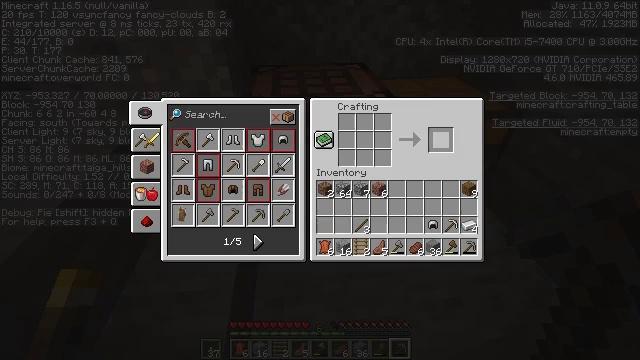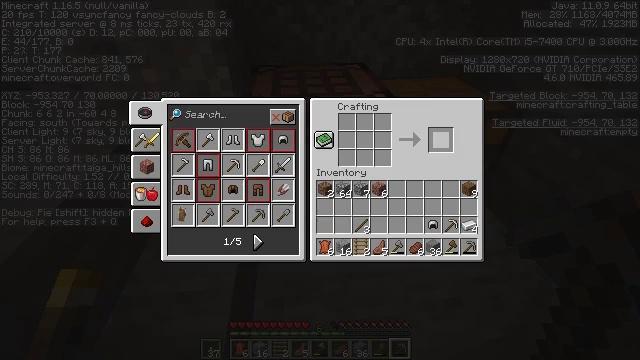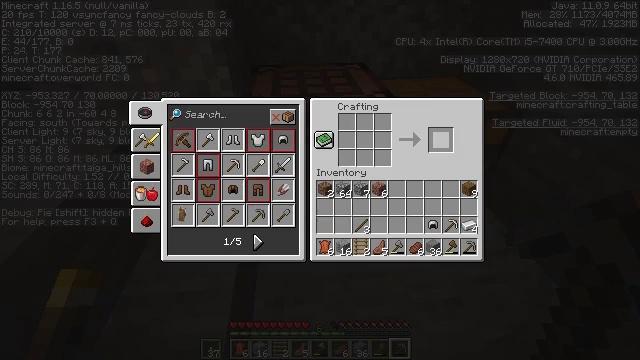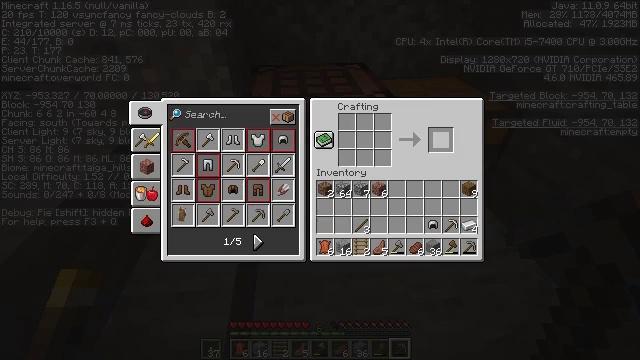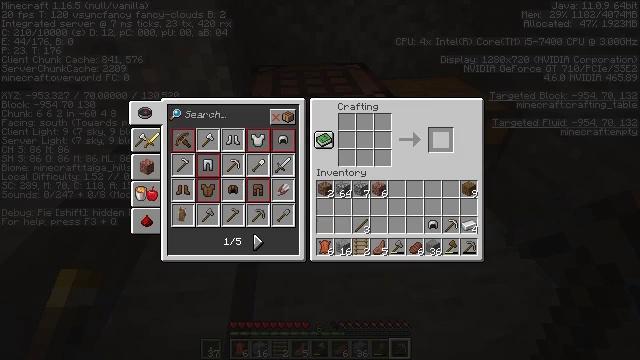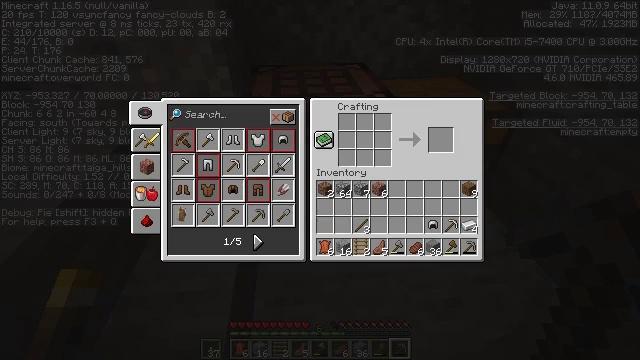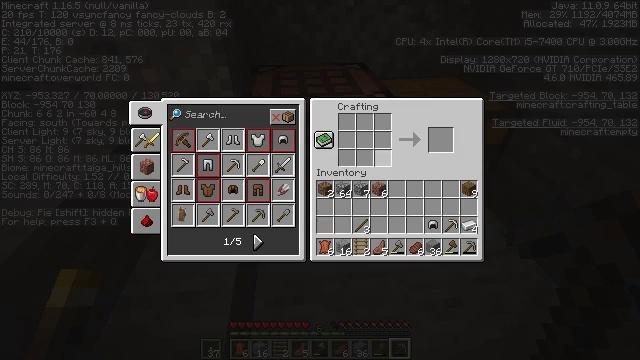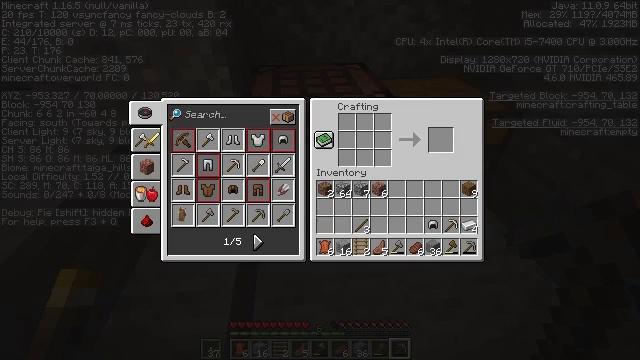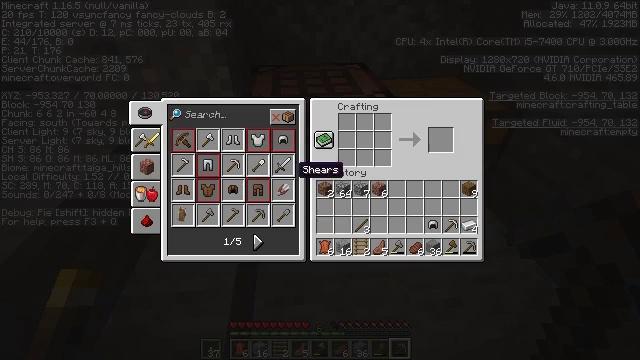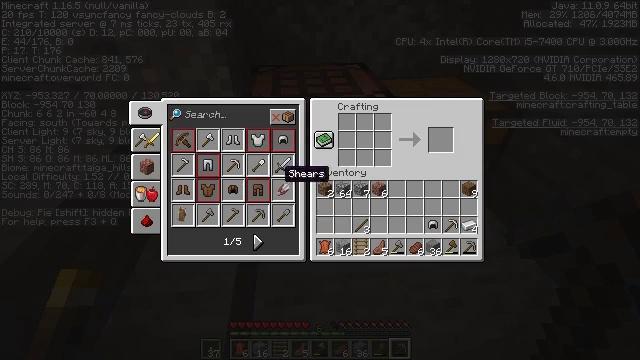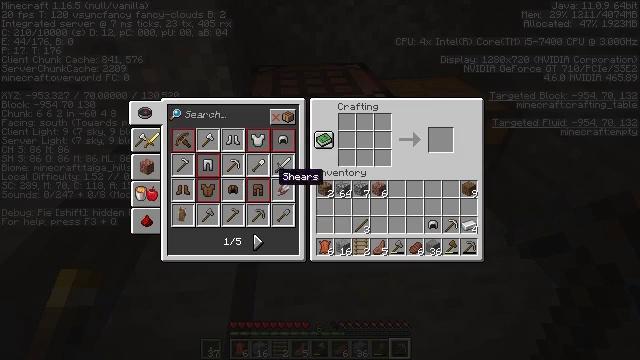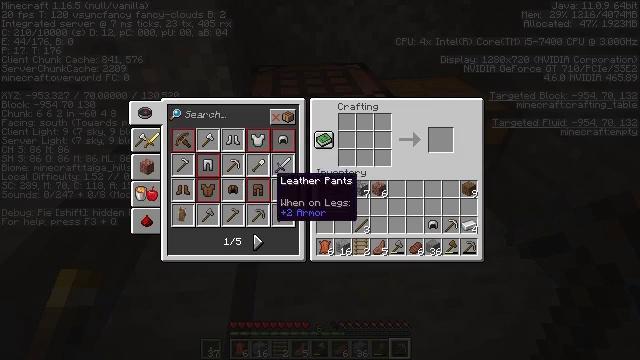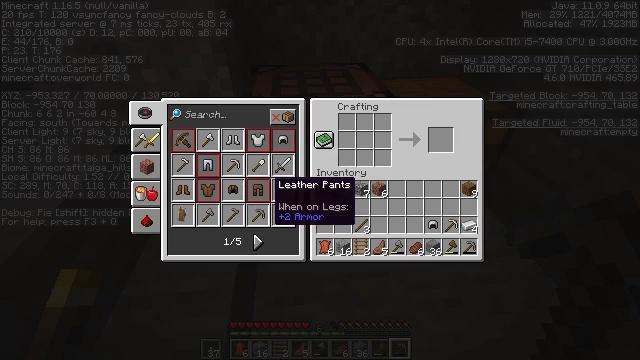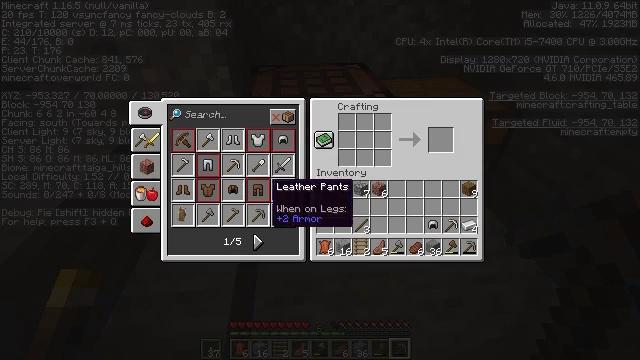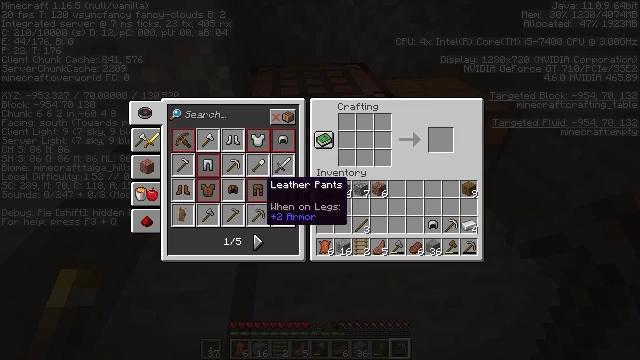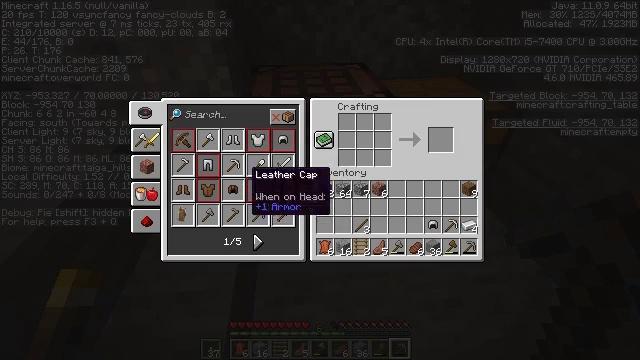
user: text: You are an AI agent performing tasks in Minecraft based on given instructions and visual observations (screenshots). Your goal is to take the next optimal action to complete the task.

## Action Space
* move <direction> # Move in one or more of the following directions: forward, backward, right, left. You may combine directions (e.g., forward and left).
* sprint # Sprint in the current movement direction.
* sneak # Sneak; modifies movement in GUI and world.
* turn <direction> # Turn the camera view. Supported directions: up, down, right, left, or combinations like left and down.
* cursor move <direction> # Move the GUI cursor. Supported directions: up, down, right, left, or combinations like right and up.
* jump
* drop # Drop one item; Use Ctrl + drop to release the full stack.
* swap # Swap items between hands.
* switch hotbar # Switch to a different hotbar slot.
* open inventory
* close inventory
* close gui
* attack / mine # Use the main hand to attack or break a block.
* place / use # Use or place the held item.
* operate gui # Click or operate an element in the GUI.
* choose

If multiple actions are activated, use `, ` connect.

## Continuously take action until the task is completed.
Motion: motion action
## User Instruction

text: Craft iron boots.
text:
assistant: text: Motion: sneak
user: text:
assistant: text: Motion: sneak
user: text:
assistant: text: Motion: sneak
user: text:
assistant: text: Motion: sneak
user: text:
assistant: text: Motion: turn left
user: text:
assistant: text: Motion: turn left and down
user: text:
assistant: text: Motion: turn left and down
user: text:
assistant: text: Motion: turn left
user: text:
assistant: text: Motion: turn left
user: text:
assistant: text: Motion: no_op
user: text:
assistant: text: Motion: no_op
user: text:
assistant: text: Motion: no_op
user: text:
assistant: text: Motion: no_op
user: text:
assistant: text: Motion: no_op
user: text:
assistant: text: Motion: turn left and up
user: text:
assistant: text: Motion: turn up
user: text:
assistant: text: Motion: no_op
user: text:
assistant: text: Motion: no_op
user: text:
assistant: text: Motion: no_op
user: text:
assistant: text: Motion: turn up
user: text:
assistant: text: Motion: turn up
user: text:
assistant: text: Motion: no_op
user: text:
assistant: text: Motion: no_op
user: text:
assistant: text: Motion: no_op
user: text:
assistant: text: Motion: no_op
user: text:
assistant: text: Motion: attack / mine
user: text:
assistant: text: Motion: attack / mine
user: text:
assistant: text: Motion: attack / mine
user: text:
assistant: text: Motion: no_op
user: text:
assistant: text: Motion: turn right and down